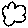
Label: cloud